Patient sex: M
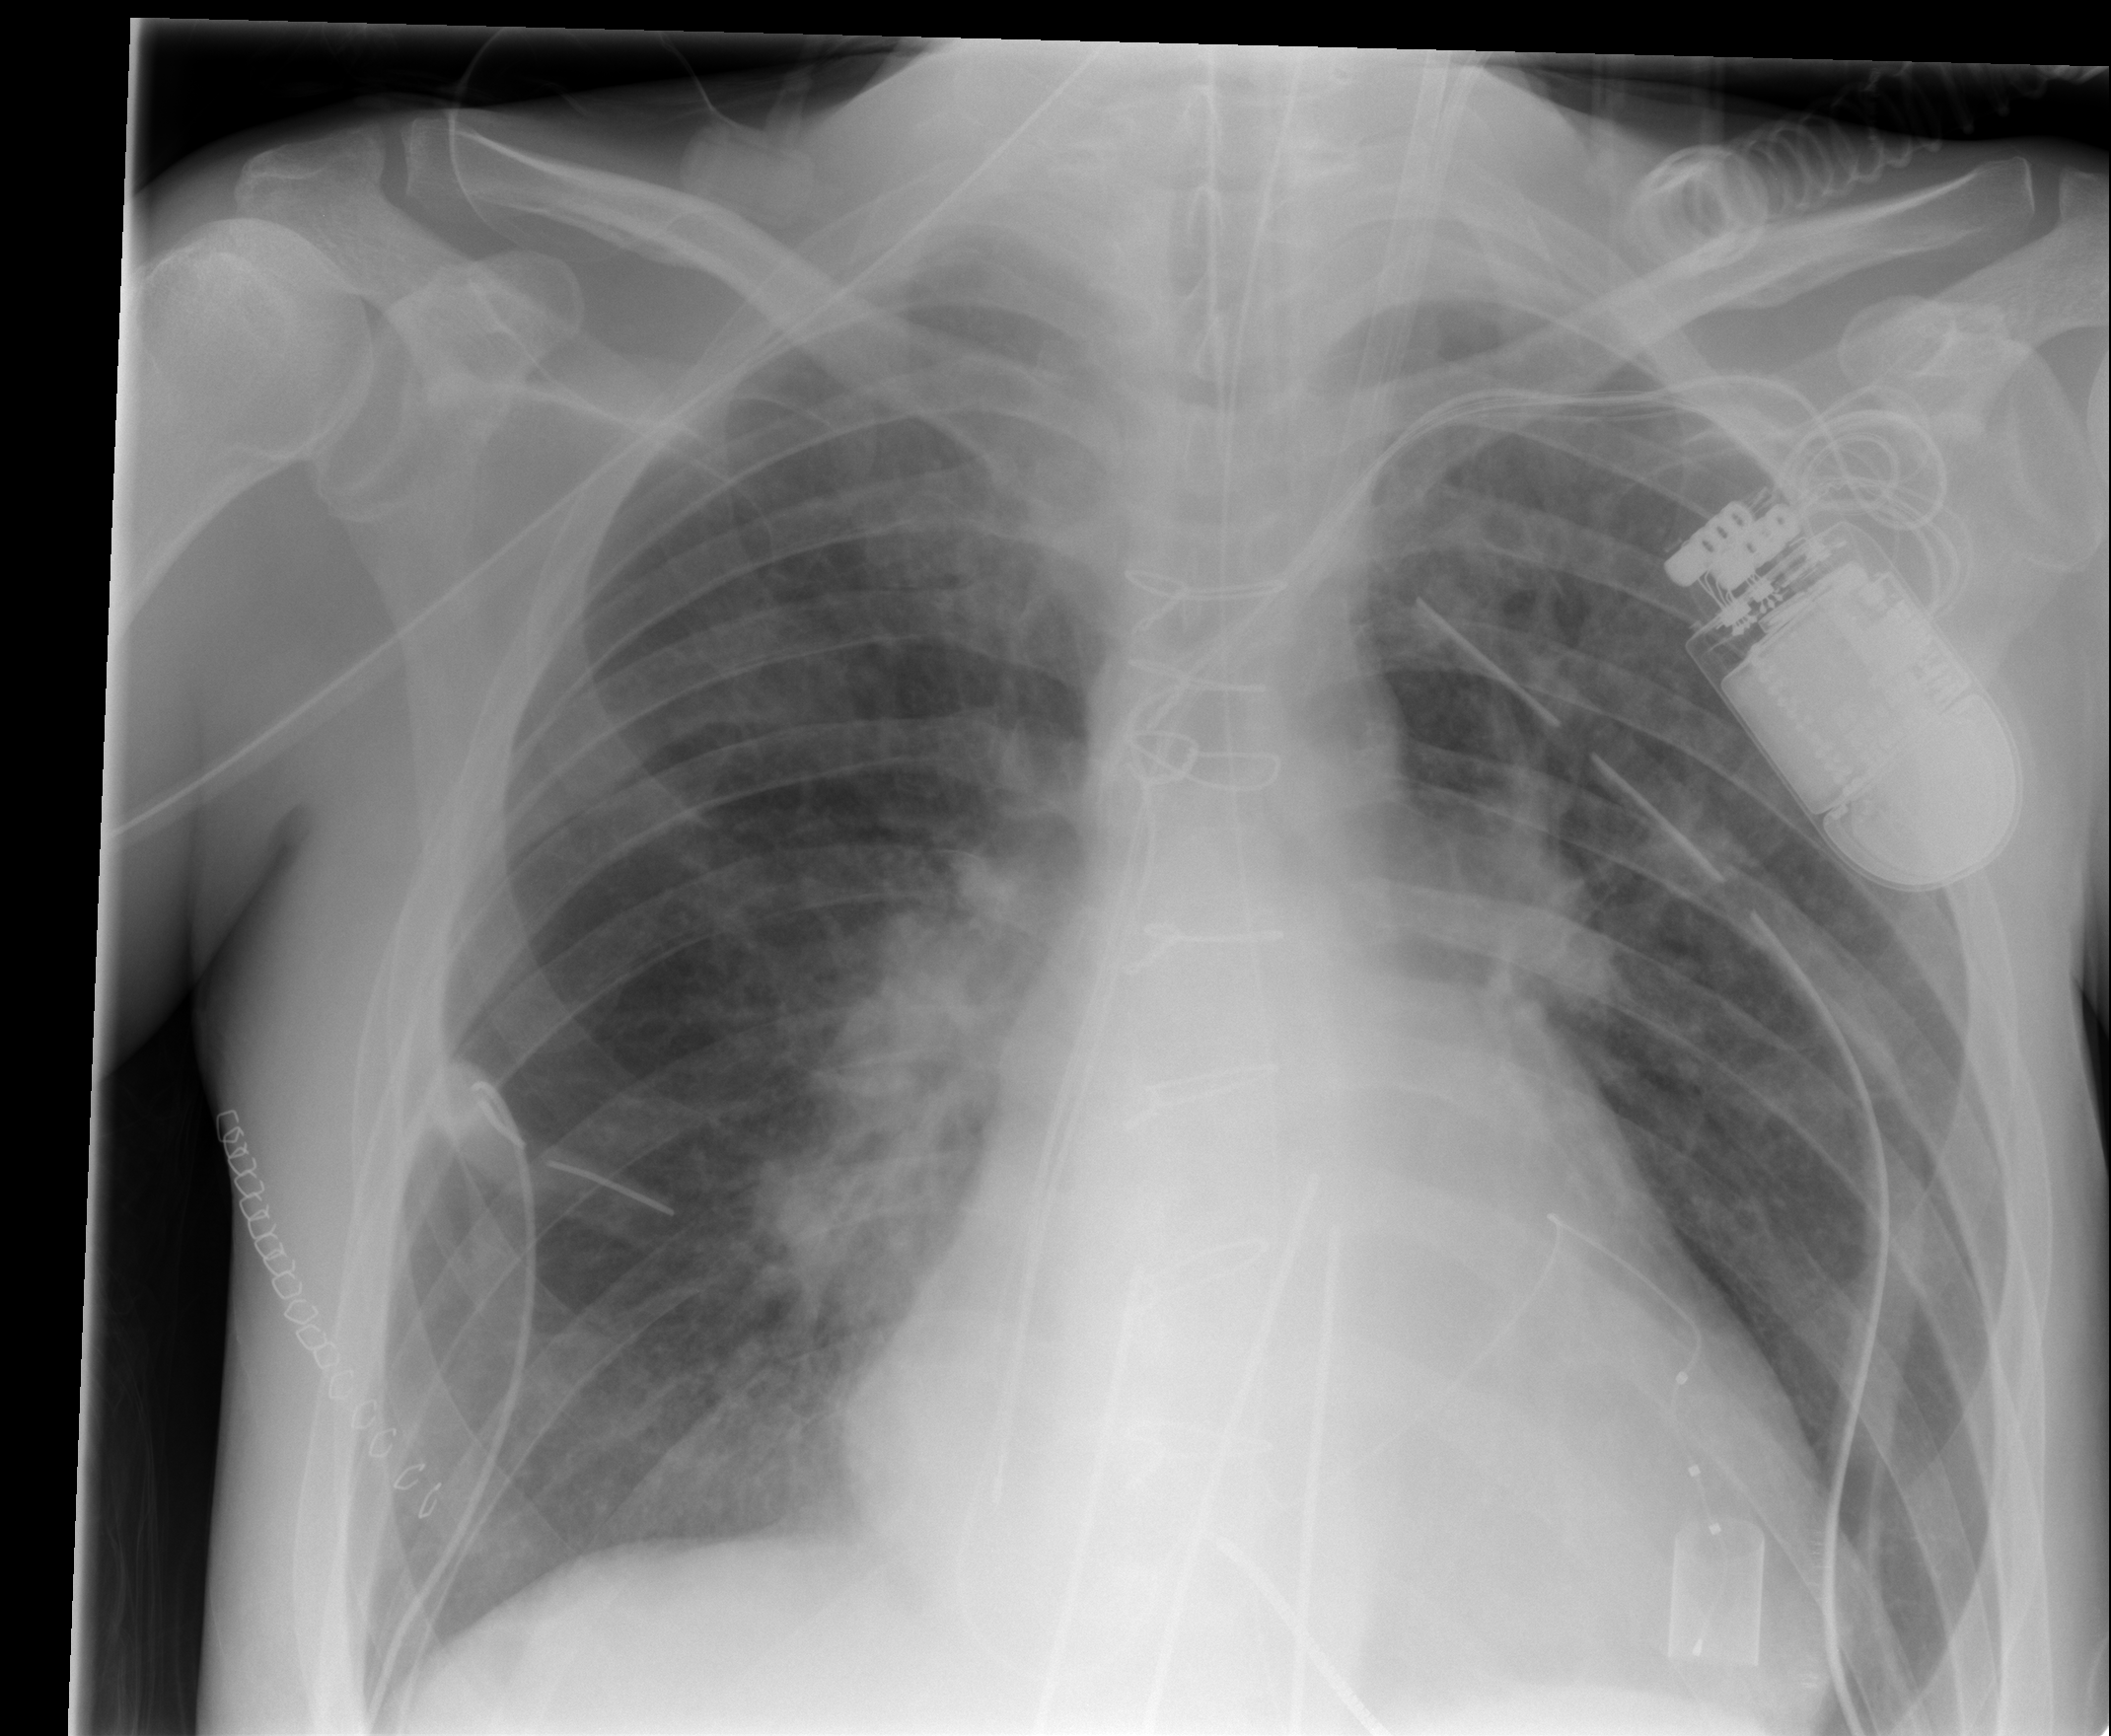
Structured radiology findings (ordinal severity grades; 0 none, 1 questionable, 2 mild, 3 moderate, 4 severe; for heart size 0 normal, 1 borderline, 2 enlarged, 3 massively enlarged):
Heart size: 2
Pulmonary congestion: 1
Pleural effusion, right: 0
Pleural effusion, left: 0
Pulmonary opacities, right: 0
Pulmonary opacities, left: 0
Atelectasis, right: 0
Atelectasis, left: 0